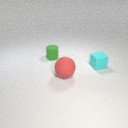
small green rubber cylinder to the left of small cyan rubber cube